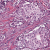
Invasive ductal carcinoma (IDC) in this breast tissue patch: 1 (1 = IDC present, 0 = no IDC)